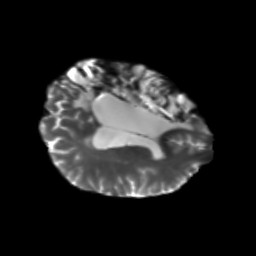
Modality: T2w
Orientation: axial
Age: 48
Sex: male
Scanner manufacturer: siemens
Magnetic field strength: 3 T
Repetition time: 5.25 s
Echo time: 0.08 s